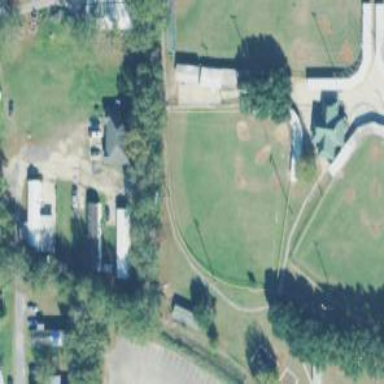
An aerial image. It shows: Baseball pitch for leisure land activities.